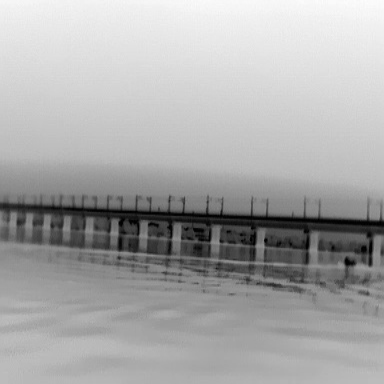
There is a canoe in the infrared image.